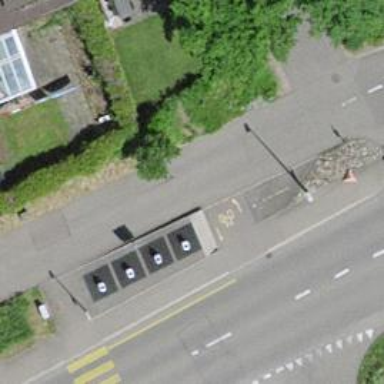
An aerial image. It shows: Recycling container at amenity designated for recycling.